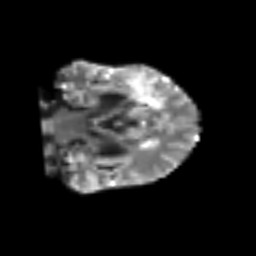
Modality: T2w
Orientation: coronal
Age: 76
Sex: female
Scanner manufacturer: siemens
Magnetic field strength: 3 T
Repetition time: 6.1 s
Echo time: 0.101 s